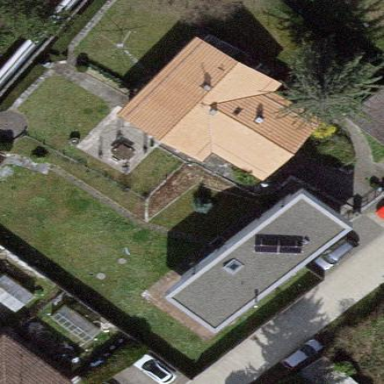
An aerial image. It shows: Garden enclosed by fence.